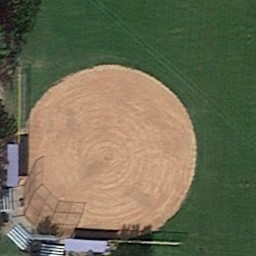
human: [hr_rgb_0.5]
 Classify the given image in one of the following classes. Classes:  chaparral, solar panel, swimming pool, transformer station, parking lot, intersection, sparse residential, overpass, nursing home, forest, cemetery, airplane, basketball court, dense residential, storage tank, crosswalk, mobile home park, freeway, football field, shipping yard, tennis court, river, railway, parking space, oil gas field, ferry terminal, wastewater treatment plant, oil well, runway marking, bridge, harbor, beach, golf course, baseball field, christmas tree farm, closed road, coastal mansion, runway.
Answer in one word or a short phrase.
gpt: baseball field